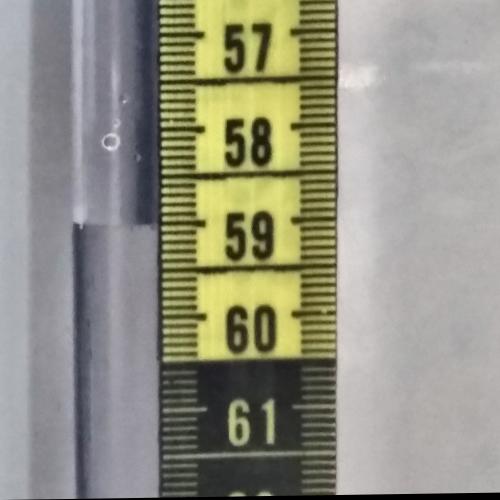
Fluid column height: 59.0 cm